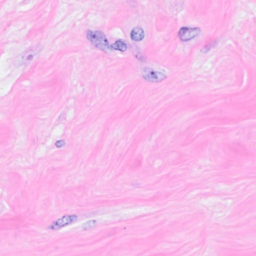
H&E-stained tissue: Breast